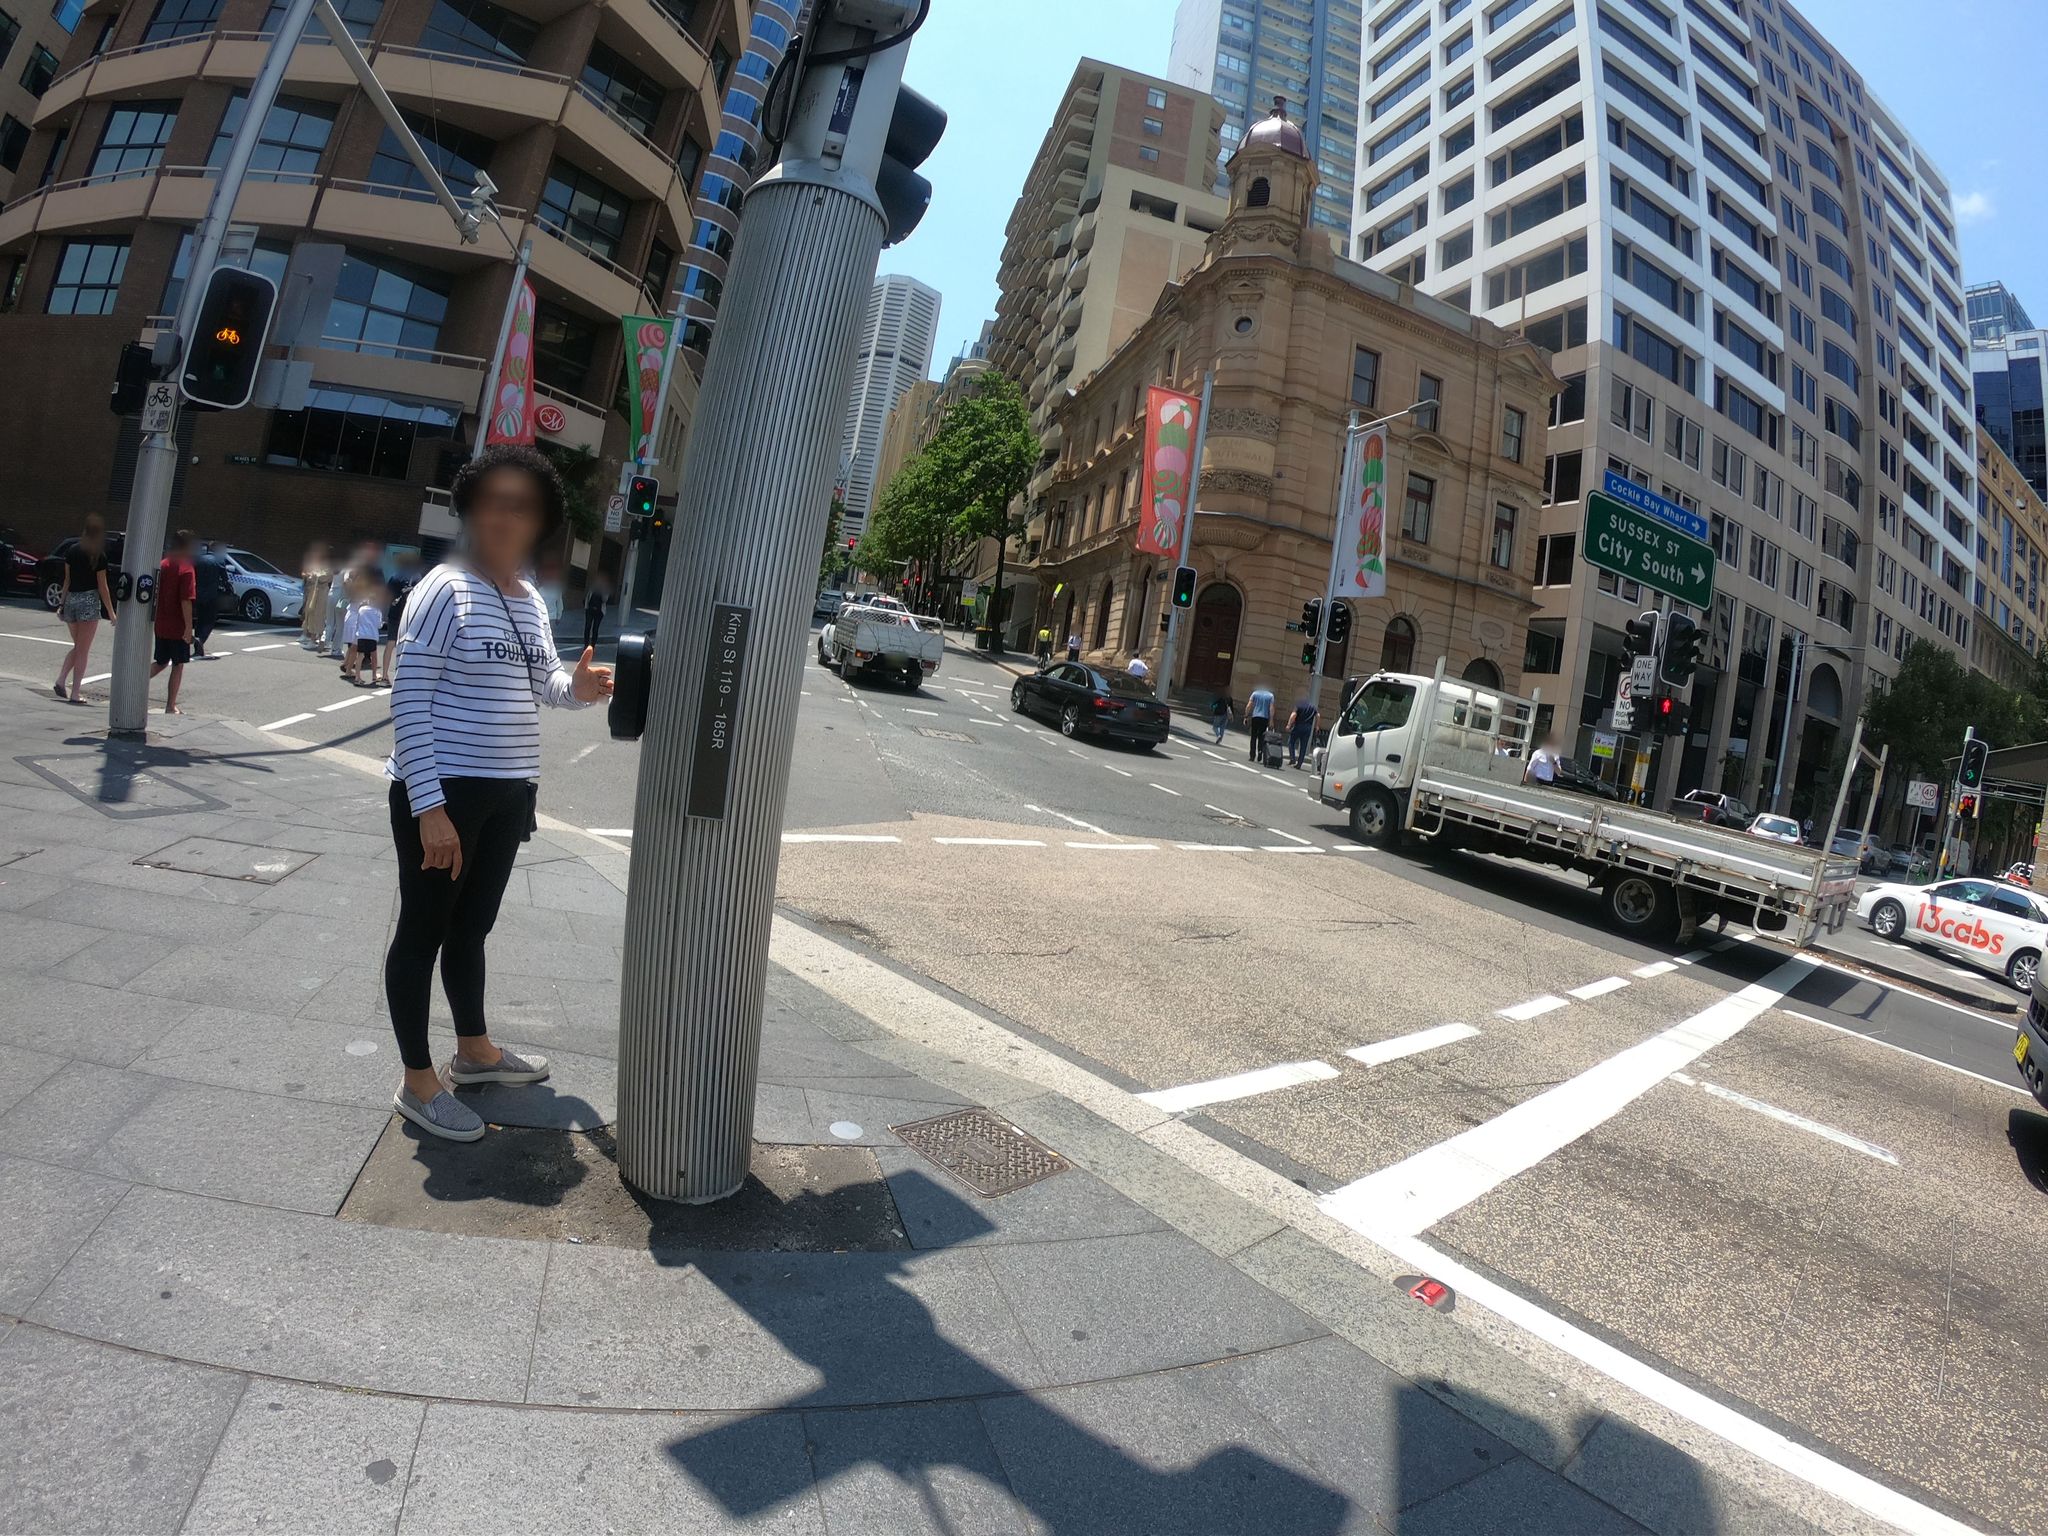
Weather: clear
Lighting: day
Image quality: good
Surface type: walking surface
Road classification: cycleway, pedestrian
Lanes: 2
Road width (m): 2.5
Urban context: urban centre
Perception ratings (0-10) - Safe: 2.73, Lively: 7.96, Beautiful: 4.32, Boring: 0.88, Depressing: 3.78, Wealthy: 5.43